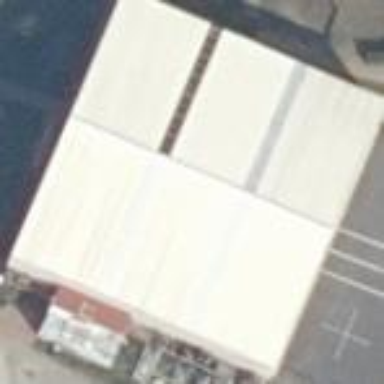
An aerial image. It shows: Hangar building at the airport.